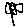
Label: flower